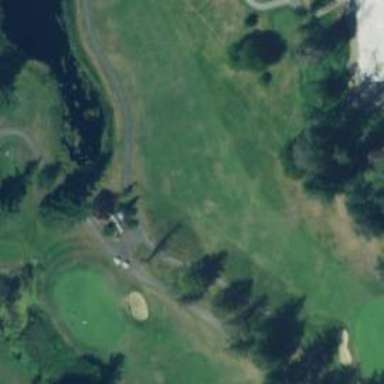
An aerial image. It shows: View of golf hole.